Field crop: tomato
Growth stage: 1
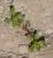
Species: portulaca